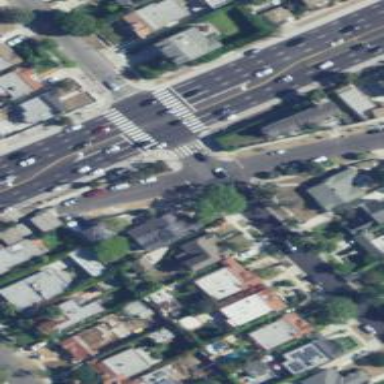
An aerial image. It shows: Zebra crossing on the road.